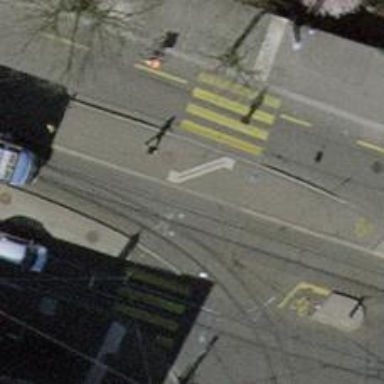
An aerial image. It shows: Kerb barrier.